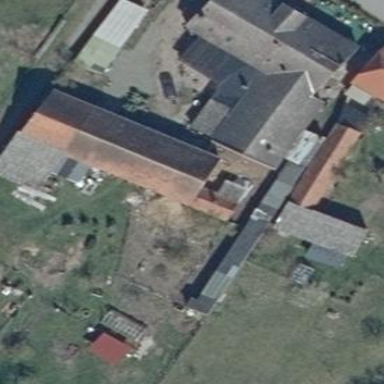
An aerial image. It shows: Simple and straightforward house.